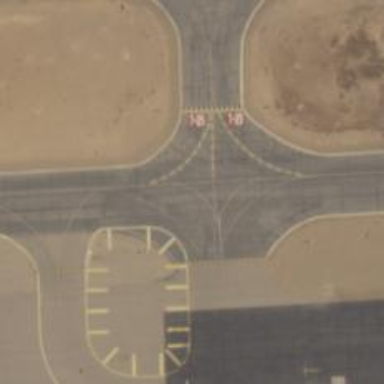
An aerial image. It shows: Image of taxiway at airport.